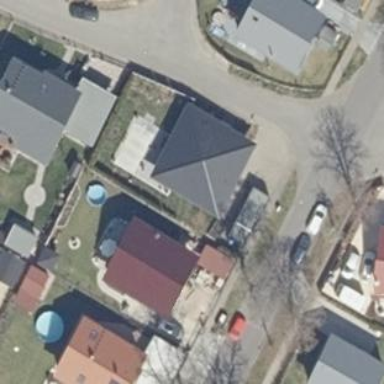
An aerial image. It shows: Detached building.